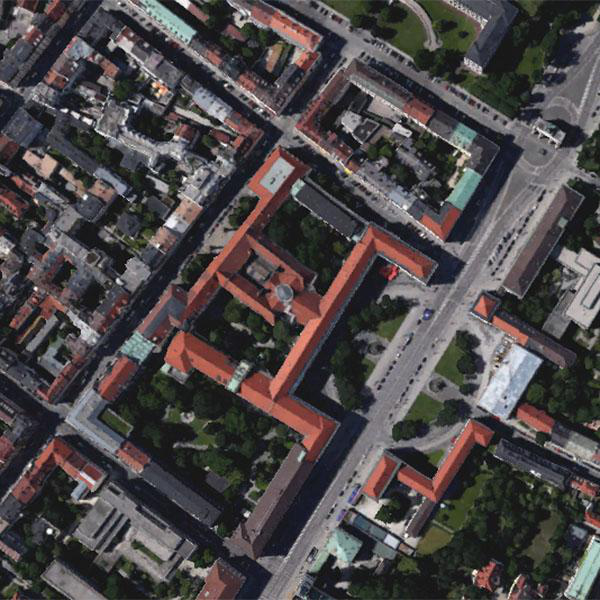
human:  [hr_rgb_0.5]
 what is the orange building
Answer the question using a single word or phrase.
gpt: church